Question:
How do I find out whether a compilation unit is an interface, class or enum? According to the graphic above it does not seem to contain fields storing that AST-information. And I can't find anything in the <URL>
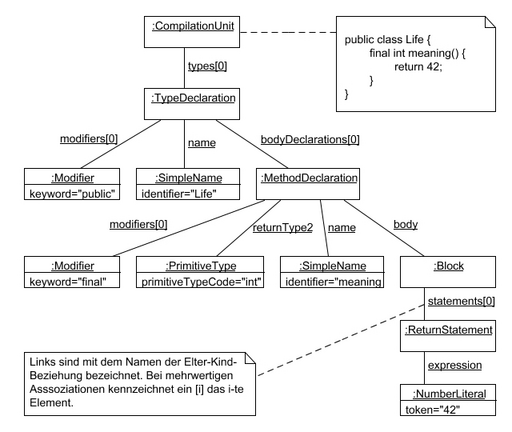
Answer: 'ICompilationUnit.findPrimaryType()' gives you the 'IType' for the main class in the compilation unit (you can have more than one class in a compilation unit).
The methods 'IType.isClass()', 'IType.isEnum()', 'IType.isInterface()' tell you about the type.